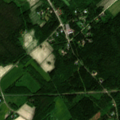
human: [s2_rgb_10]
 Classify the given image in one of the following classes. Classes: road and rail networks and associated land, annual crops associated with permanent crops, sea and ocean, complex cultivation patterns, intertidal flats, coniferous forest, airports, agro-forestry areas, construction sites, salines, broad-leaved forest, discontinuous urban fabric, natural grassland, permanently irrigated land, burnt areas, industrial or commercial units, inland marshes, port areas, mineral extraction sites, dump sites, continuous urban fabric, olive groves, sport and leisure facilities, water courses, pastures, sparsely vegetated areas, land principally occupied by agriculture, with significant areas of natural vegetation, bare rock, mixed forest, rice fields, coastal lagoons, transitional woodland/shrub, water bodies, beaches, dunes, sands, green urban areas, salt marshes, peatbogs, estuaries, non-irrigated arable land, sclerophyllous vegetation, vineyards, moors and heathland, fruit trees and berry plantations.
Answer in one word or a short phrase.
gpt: discontinuous urban fabric, non-irrigated arable land, mixed forest